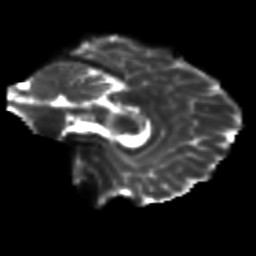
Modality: T2w
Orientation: sagittal
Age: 28
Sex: female
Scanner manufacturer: siemens
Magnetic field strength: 3 T
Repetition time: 3.5 s
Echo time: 0.125 s